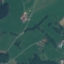
Label: Pasture